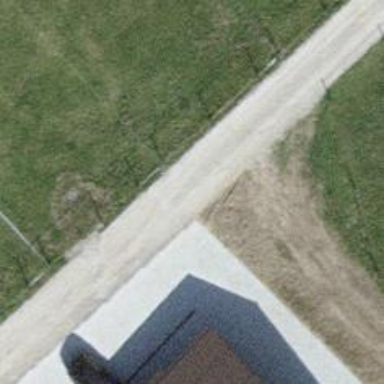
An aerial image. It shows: Asphalt track with grade1 quality.